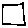
Label: square